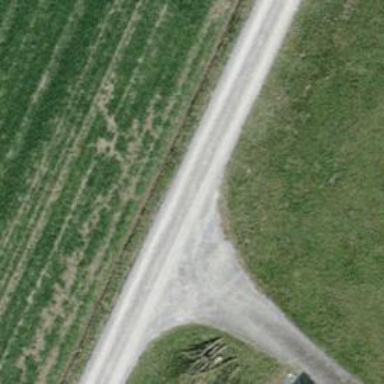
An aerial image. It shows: Compacted track with grade2 surface.